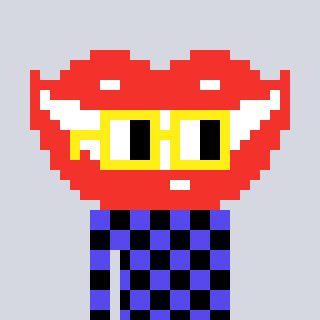
a pixel art character with square yellow glasses, a smile-shaped head and a computerblue-colored body on a cool background